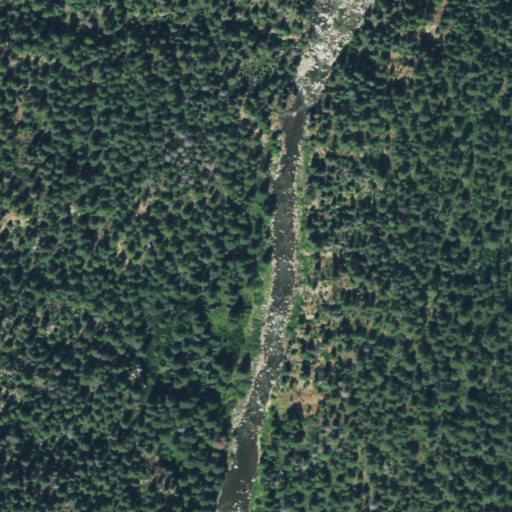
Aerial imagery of valley in Colorado named First Box Canyon containing evergreen forest, deciduous forest, and shrub